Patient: sex M, age 64
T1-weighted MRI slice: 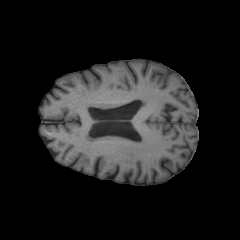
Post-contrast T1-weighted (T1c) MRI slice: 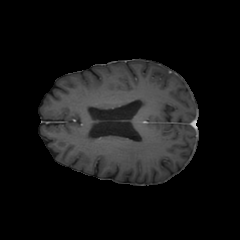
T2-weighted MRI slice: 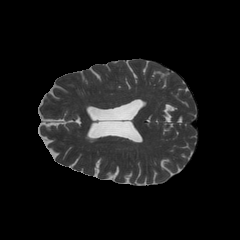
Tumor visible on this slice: no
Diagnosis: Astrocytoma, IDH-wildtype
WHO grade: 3